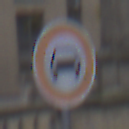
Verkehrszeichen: VerbotKraftwagen
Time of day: SunriseSunset
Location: Outdoor (Urban)
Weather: PartlyCloudy
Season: NotSpecified
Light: Natural